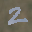
Label: 2